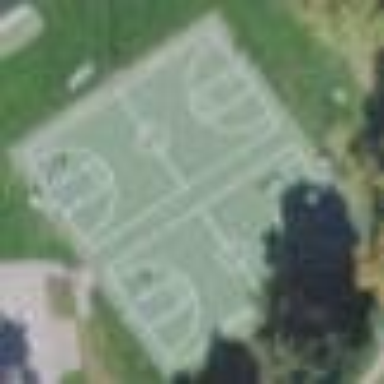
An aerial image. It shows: Basketball court on pitch.